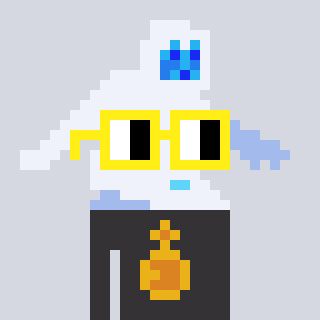
a pixel art character with square yellow glasses, a yeti-shaped head and a grayscale-colored body on a cool background